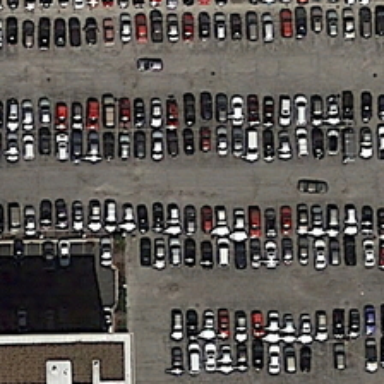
Many cars in different colors are parked in a parking lot near a building .